Question:
<URL>
Here the bounding box of the triangle is not getting attached correctly to the ends of the triangle ,same is the case for all regular polygons.So when we are trying to snap shapes ,shapes are not getting snapped to the ends of regular polygons correctly due to the above mentioned issue.
Here is the link:- <URL>
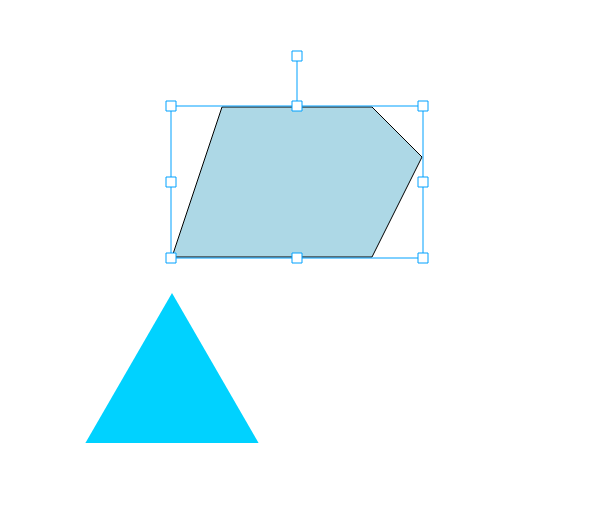
Answer: The issue was solved from 'Konva' side. Updated and working demo: <URL>
'Konva' calculating the bounding box for regular polygon approximately. 'Konva' just rounds that regular polygon into a circle with the same 'radius'.
As the solution just use 'Konva.Line' or 'Konva.Path' for drawing regular polygons.